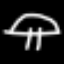
Label: mushroom